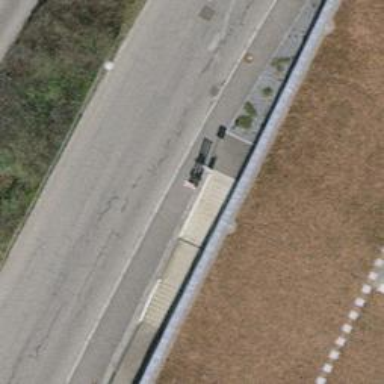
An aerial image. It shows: Asphalt footway.